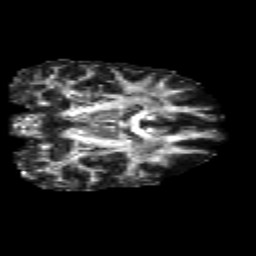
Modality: FA
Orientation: coronal
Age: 42
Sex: female
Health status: healthy
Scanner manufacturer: siemens
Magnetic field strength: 3 T
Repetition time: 10.8 s
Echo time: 0.082 s